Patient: sex M, age 63
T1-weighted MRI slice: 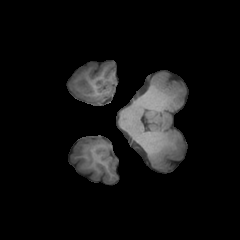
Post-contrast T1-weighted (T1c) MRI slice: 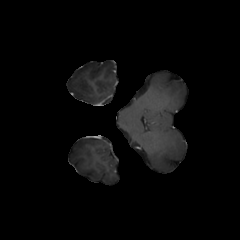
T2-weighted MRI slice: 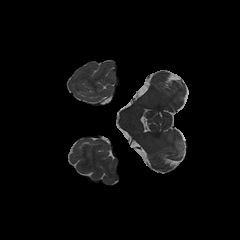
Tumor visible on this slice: no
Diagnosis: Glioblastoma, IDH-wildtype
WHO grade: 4